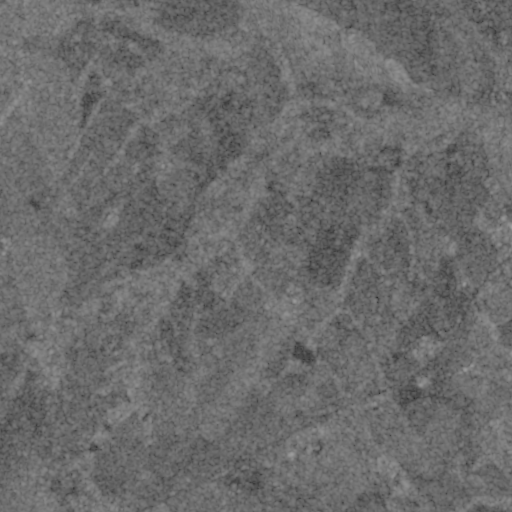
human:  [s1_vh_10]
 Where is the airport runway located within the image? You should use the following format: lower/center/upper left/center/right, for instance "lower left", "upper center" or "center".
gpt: The airport runway is located in the upper right of the image.
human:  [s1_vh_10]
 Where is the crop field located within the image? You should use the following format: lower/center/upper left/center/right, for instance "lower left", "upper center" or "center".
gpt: The crop field is located in the lower right of the image.
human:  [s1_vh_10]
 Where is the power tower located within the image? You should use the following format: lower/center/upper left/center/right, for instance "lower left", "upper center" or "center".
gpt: The power tower is located in the upper left of the image.
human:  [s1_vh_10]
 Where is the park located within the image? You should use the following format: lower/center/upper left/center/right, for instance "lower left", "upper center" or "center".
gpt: There is no park in the image.

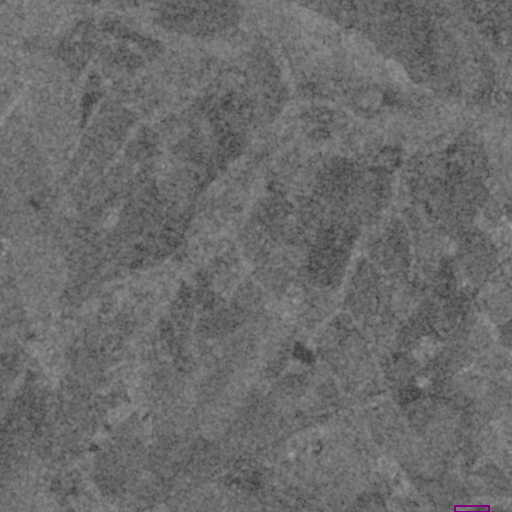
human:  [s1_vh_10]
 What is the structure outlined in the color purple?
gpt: The structure outlined in purple is a crop field.
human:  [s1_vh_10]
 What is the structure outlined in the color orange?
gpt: There is no orange outline.